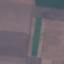
Label: AnnualCrop